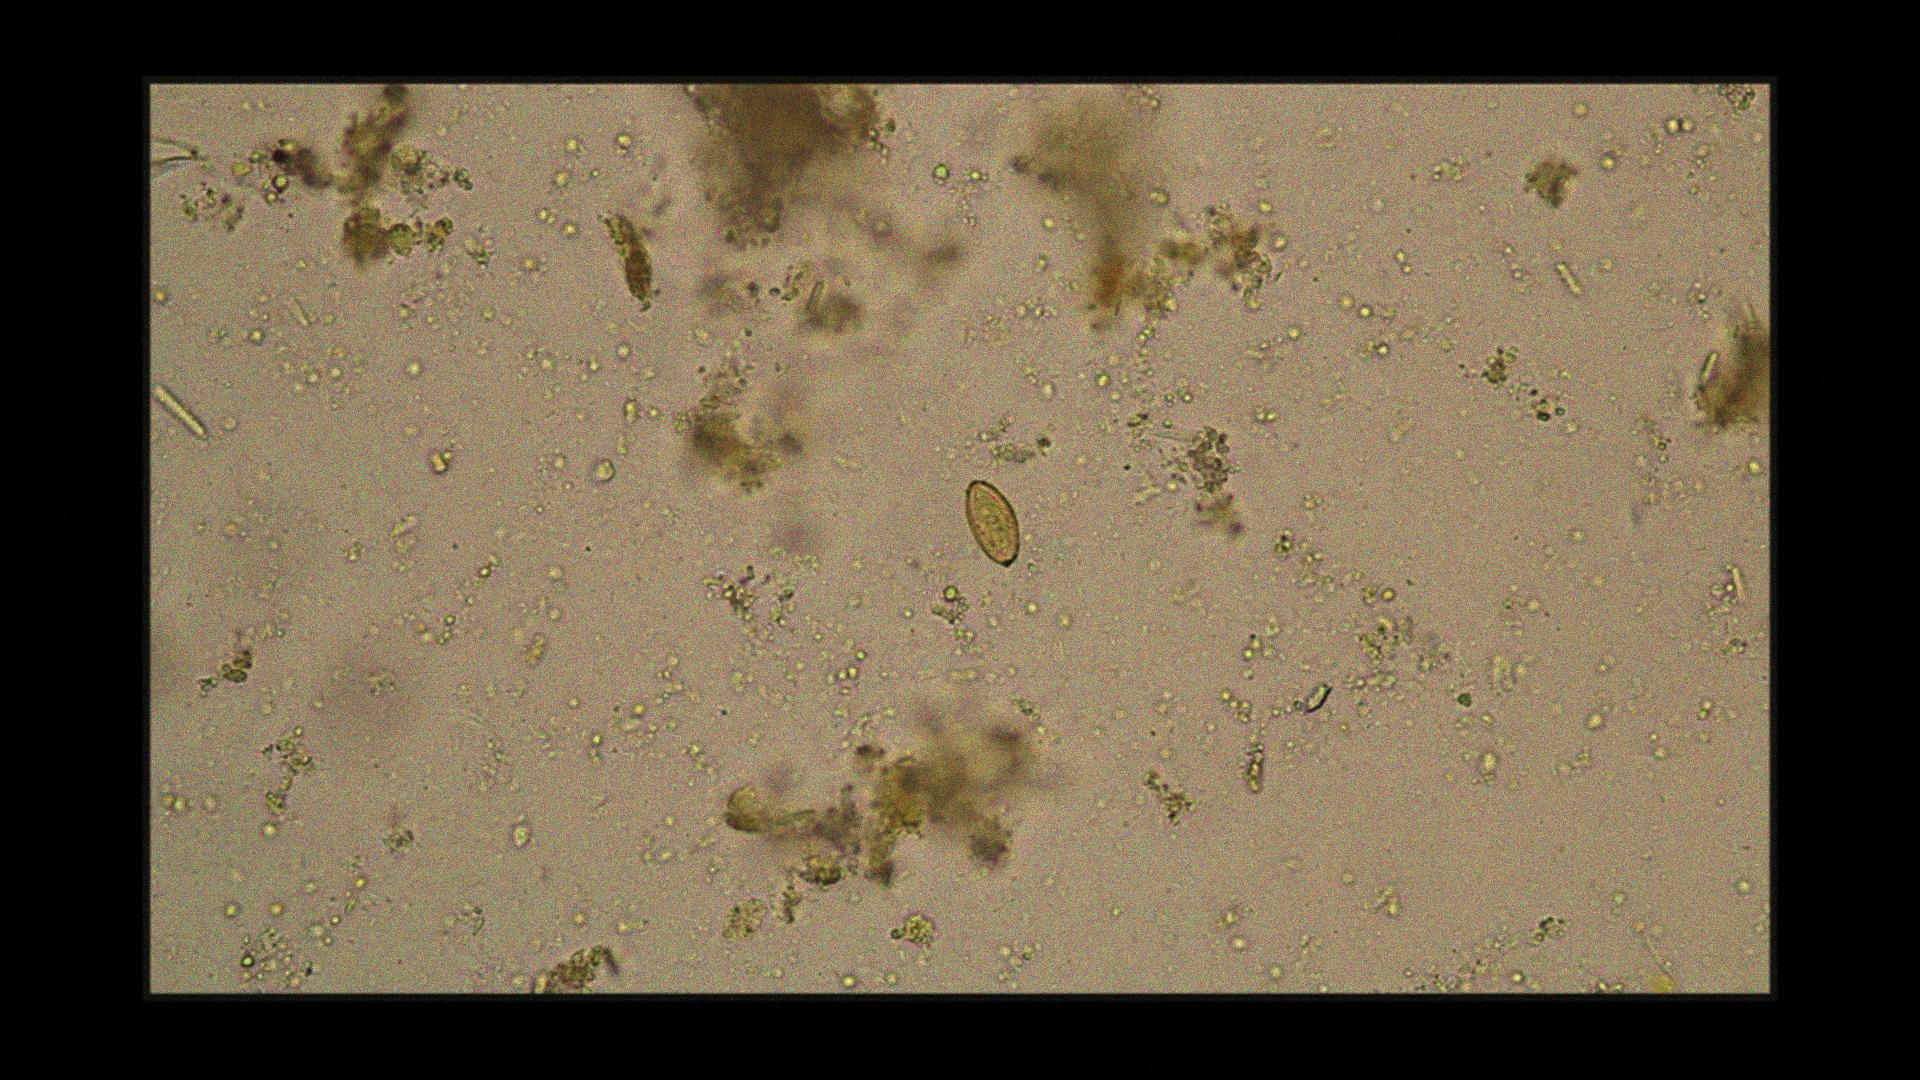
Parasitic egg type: Opisthorchis viverrine